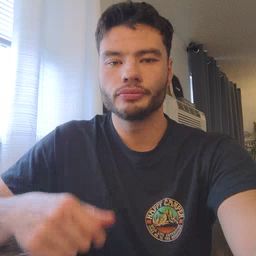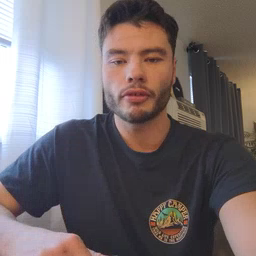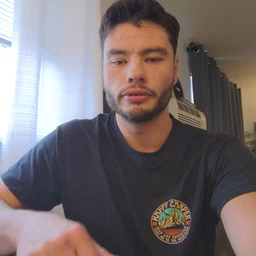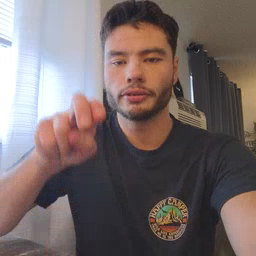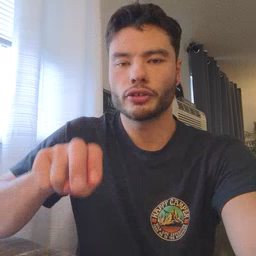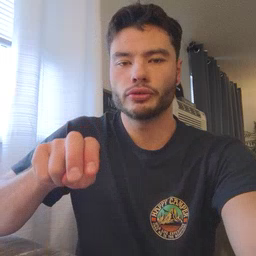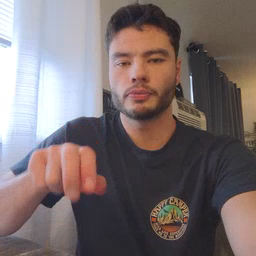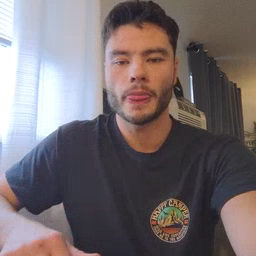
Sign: chair